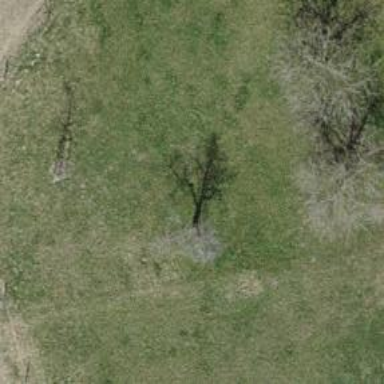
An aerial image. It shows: Beautiful tree in nature.